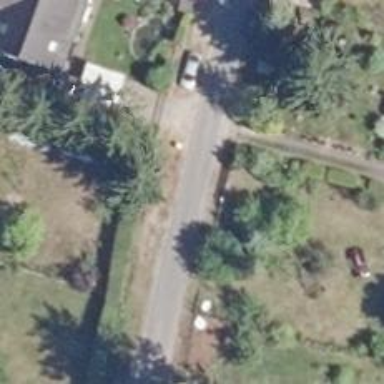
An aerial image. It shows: Residential road with asphalt surface and no sidewalk.